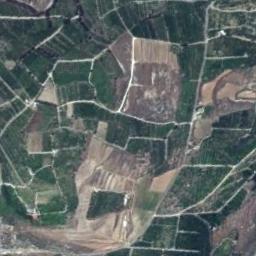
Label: rectangular_farmland